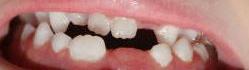
Condition: hypodontia